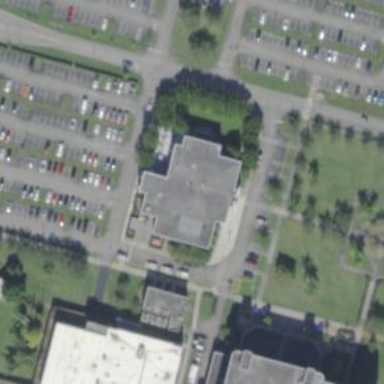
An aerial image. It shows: University building.